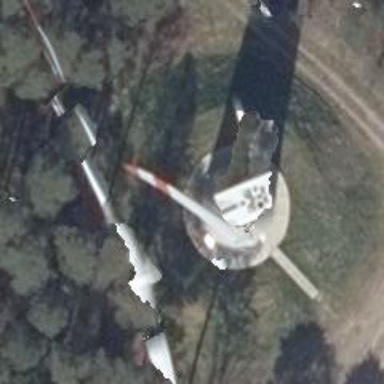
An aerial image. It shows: Wind generator in the form of horizontal axis wind turbine.